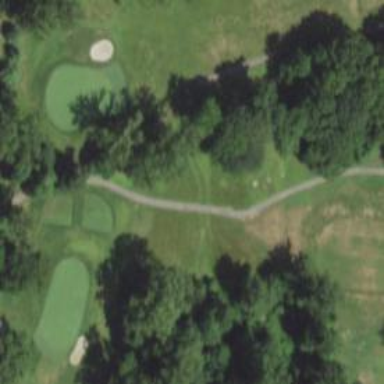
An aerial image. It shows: Service road with bridge used as golf cart path.